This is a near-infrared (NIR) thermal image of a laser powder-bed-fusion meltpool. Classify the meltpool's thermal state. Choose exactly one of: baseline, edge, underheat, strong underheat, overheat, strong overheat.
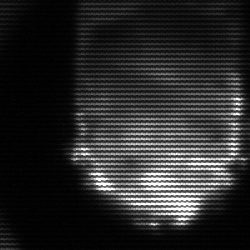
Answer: baseline